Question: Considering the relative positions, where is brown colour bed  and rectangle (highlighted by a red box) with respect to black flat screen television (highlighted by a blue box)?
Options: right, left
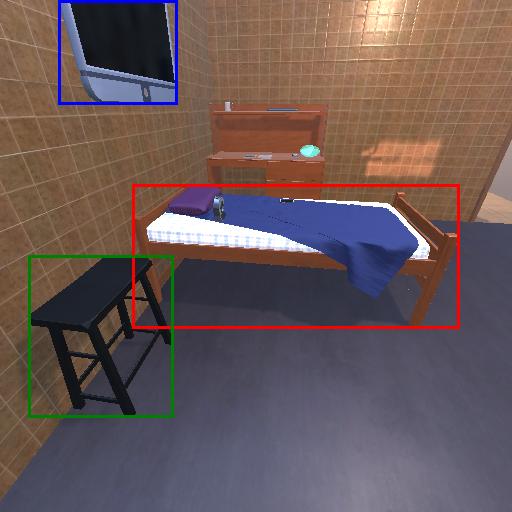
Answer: right